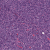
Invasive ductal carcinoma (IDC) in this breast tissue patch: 1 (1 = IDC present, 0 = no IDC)